Field crop: maize
Growth stage: 1
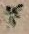
Species: atriplex